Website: apple
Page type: delivery-shipping
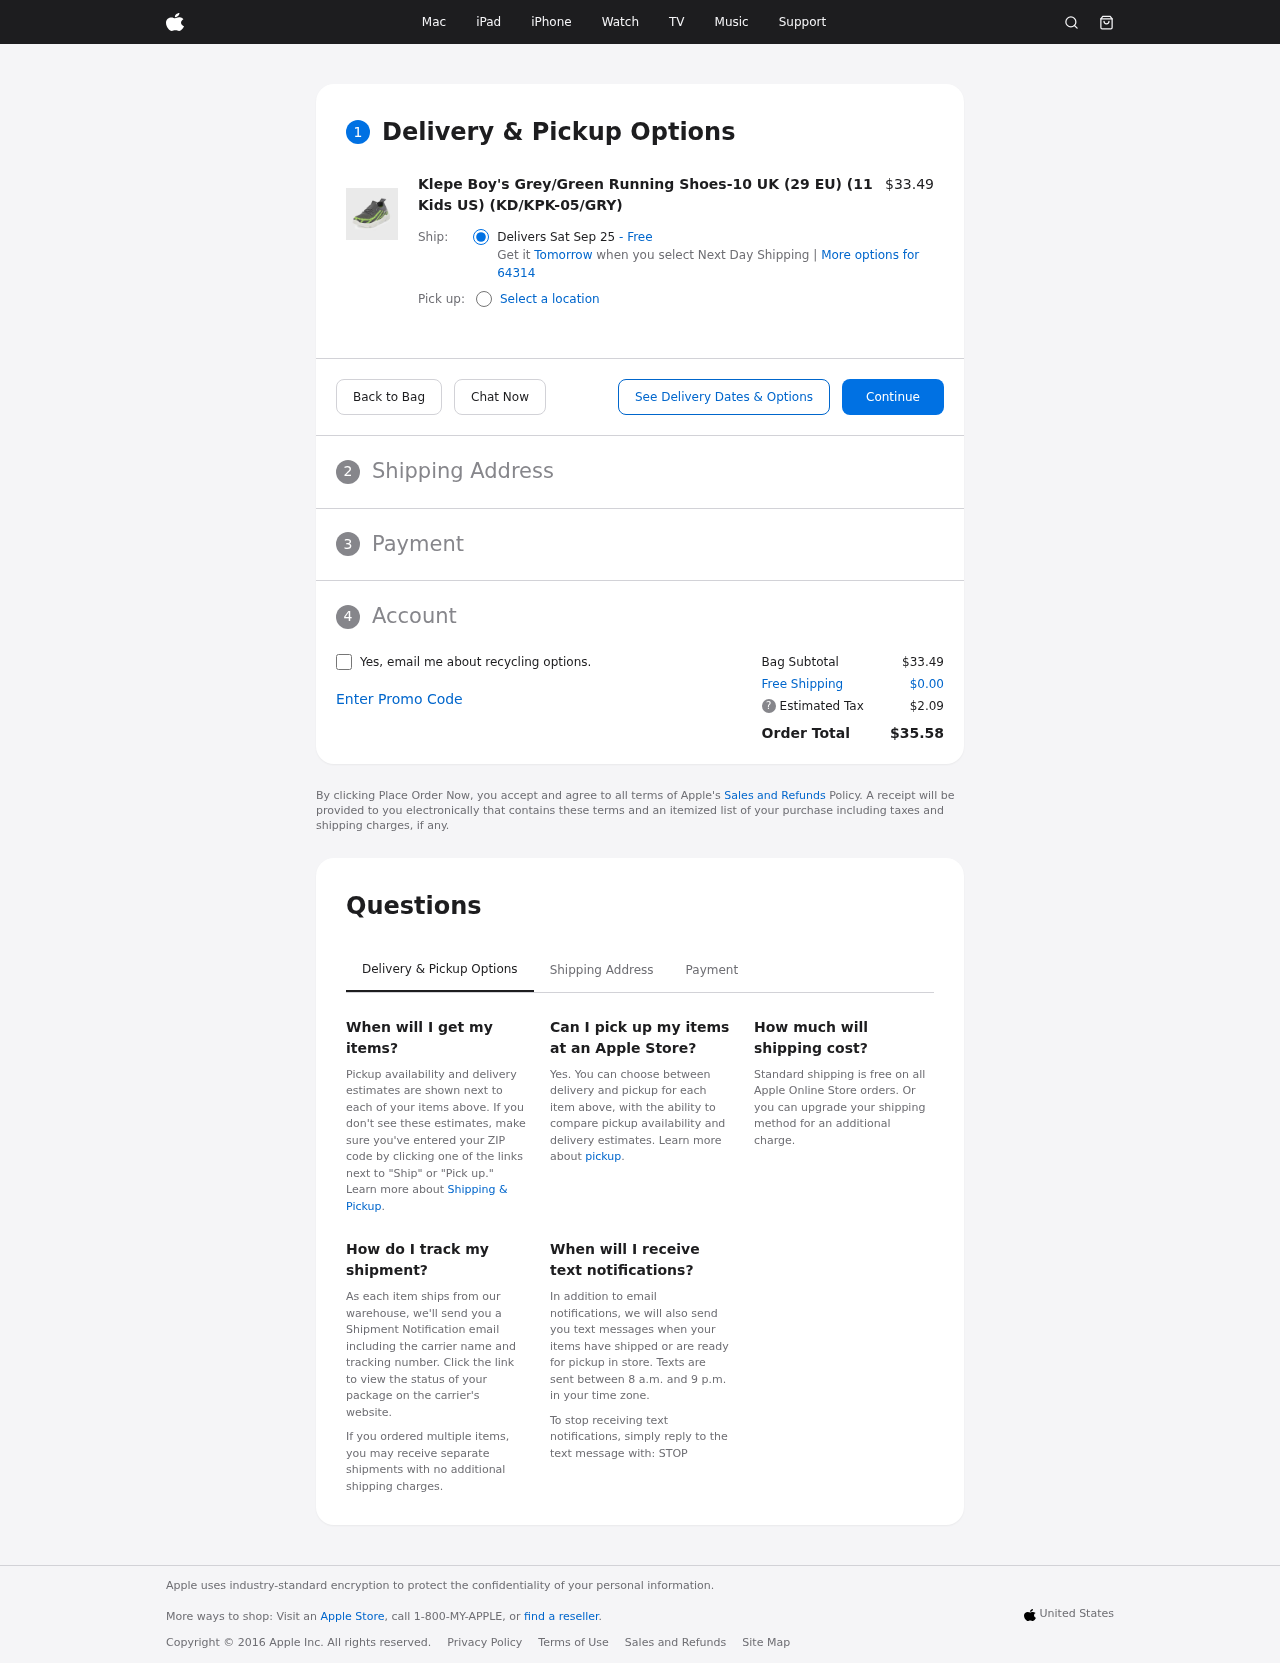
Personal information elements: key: PII_POSTCODE
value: More options for 64314
Product elements: key: PRODUCT1_NAME
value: Klepe Boy's Grey/Green Running Shoes-10 UK (29 EU) (11 Kids US) (KD/KPK-05/GRY)
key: PRODUCT1_PRICE
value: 33.49
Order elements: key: ORDER_DELIVERY_DATE
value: Delivers Sat Sep 25
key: ORDER_SUBTOTAL
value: $33.49
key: ORDER_SHIPPING_COST
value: $0.00
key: ORDER_TAX
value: $2.09
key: ORDER_TOTAL
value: $35.58